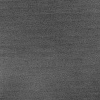
Atmospheric dust classification: dusty